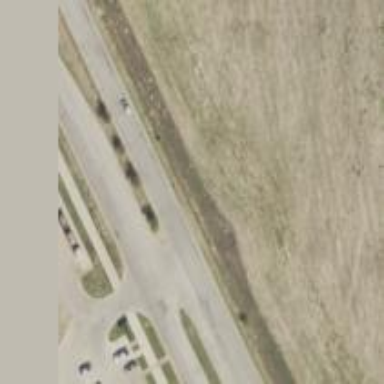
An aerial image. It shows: Tertiary link road.